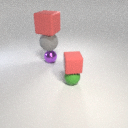
small green rubber sphere below small red rubber cube